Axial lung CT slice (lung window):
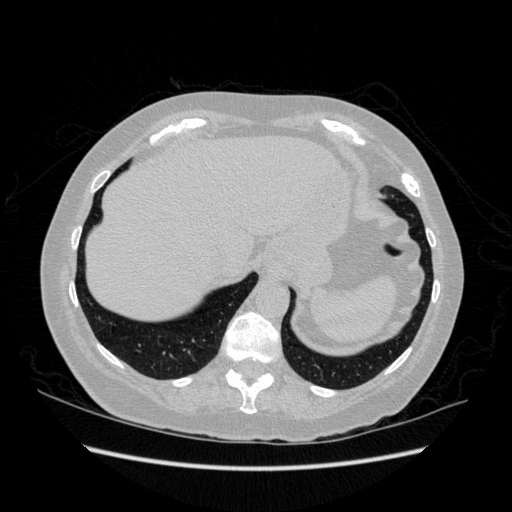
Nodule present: no